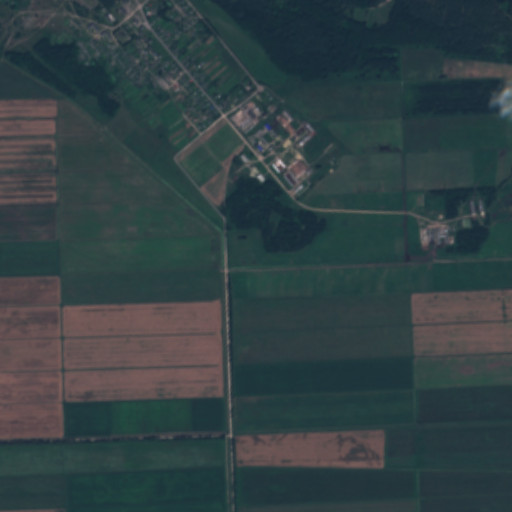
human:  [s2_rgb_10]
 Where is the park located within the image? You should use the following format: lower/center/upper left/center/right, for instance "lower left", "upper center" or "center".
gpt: The park is located in the upper left of the image.
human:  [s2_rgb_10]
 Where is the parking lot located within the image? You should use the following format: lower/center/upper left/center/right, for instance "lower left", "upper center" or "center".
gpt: The parking lot is located in the upper left of the image.
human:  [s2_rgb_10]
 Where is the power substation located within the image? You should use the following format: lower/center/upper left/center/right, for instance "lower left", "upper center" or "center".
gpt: The power substation is located in the upper left of the image.
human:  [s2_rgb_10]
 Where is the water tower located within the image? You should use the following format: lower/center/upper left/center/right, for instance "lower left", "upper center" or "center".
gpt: The water tower is located in the upper center of the image.
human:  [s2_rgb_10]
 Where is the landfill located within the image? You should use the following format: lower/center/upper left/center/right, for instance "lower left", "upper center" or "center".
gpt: There is no landfill in the image.